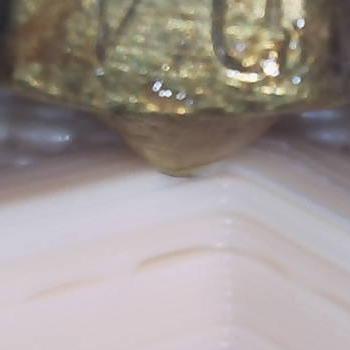
Flow rate: 212%